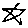
Label: star